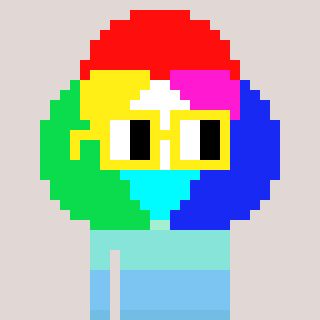
a pixel art character with square yellow glasses, a color circle-shaped head and a hotbrown-colored body on a warm background